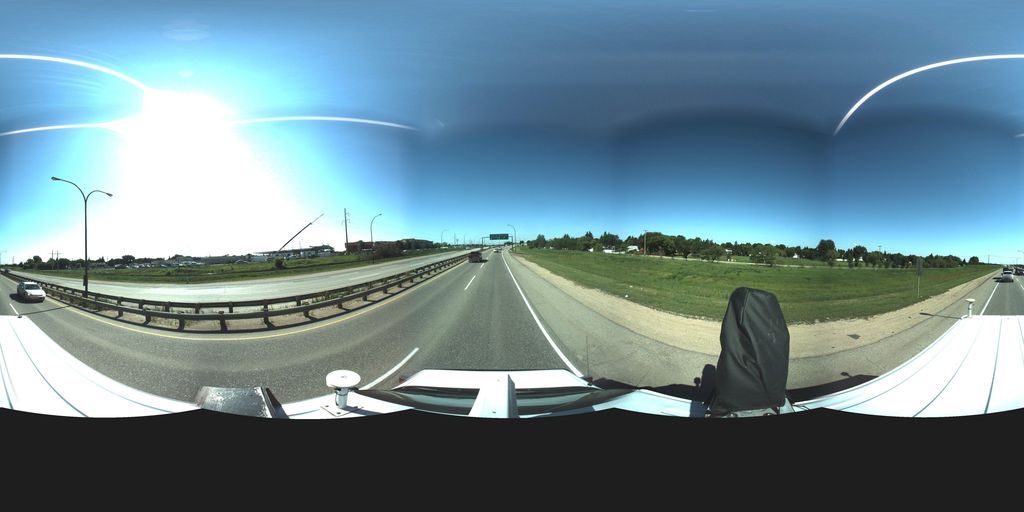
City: saskatoon